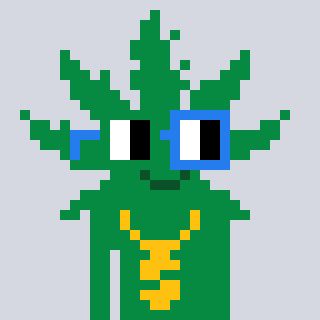
a pixel art character with square green and blue glasses, a weed-shaped head and a green-colored body on a cool background